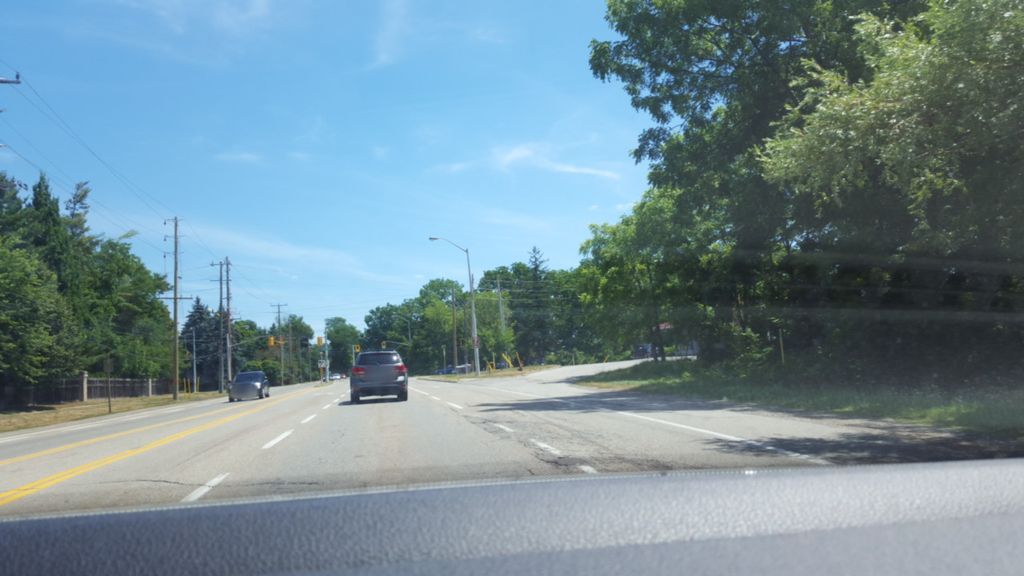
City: hamilton